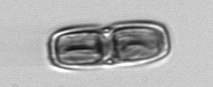
Label: Ephemera